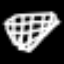
Label: diamond